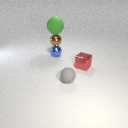
small brown metal sphere below large green rubber sphere